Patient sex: M
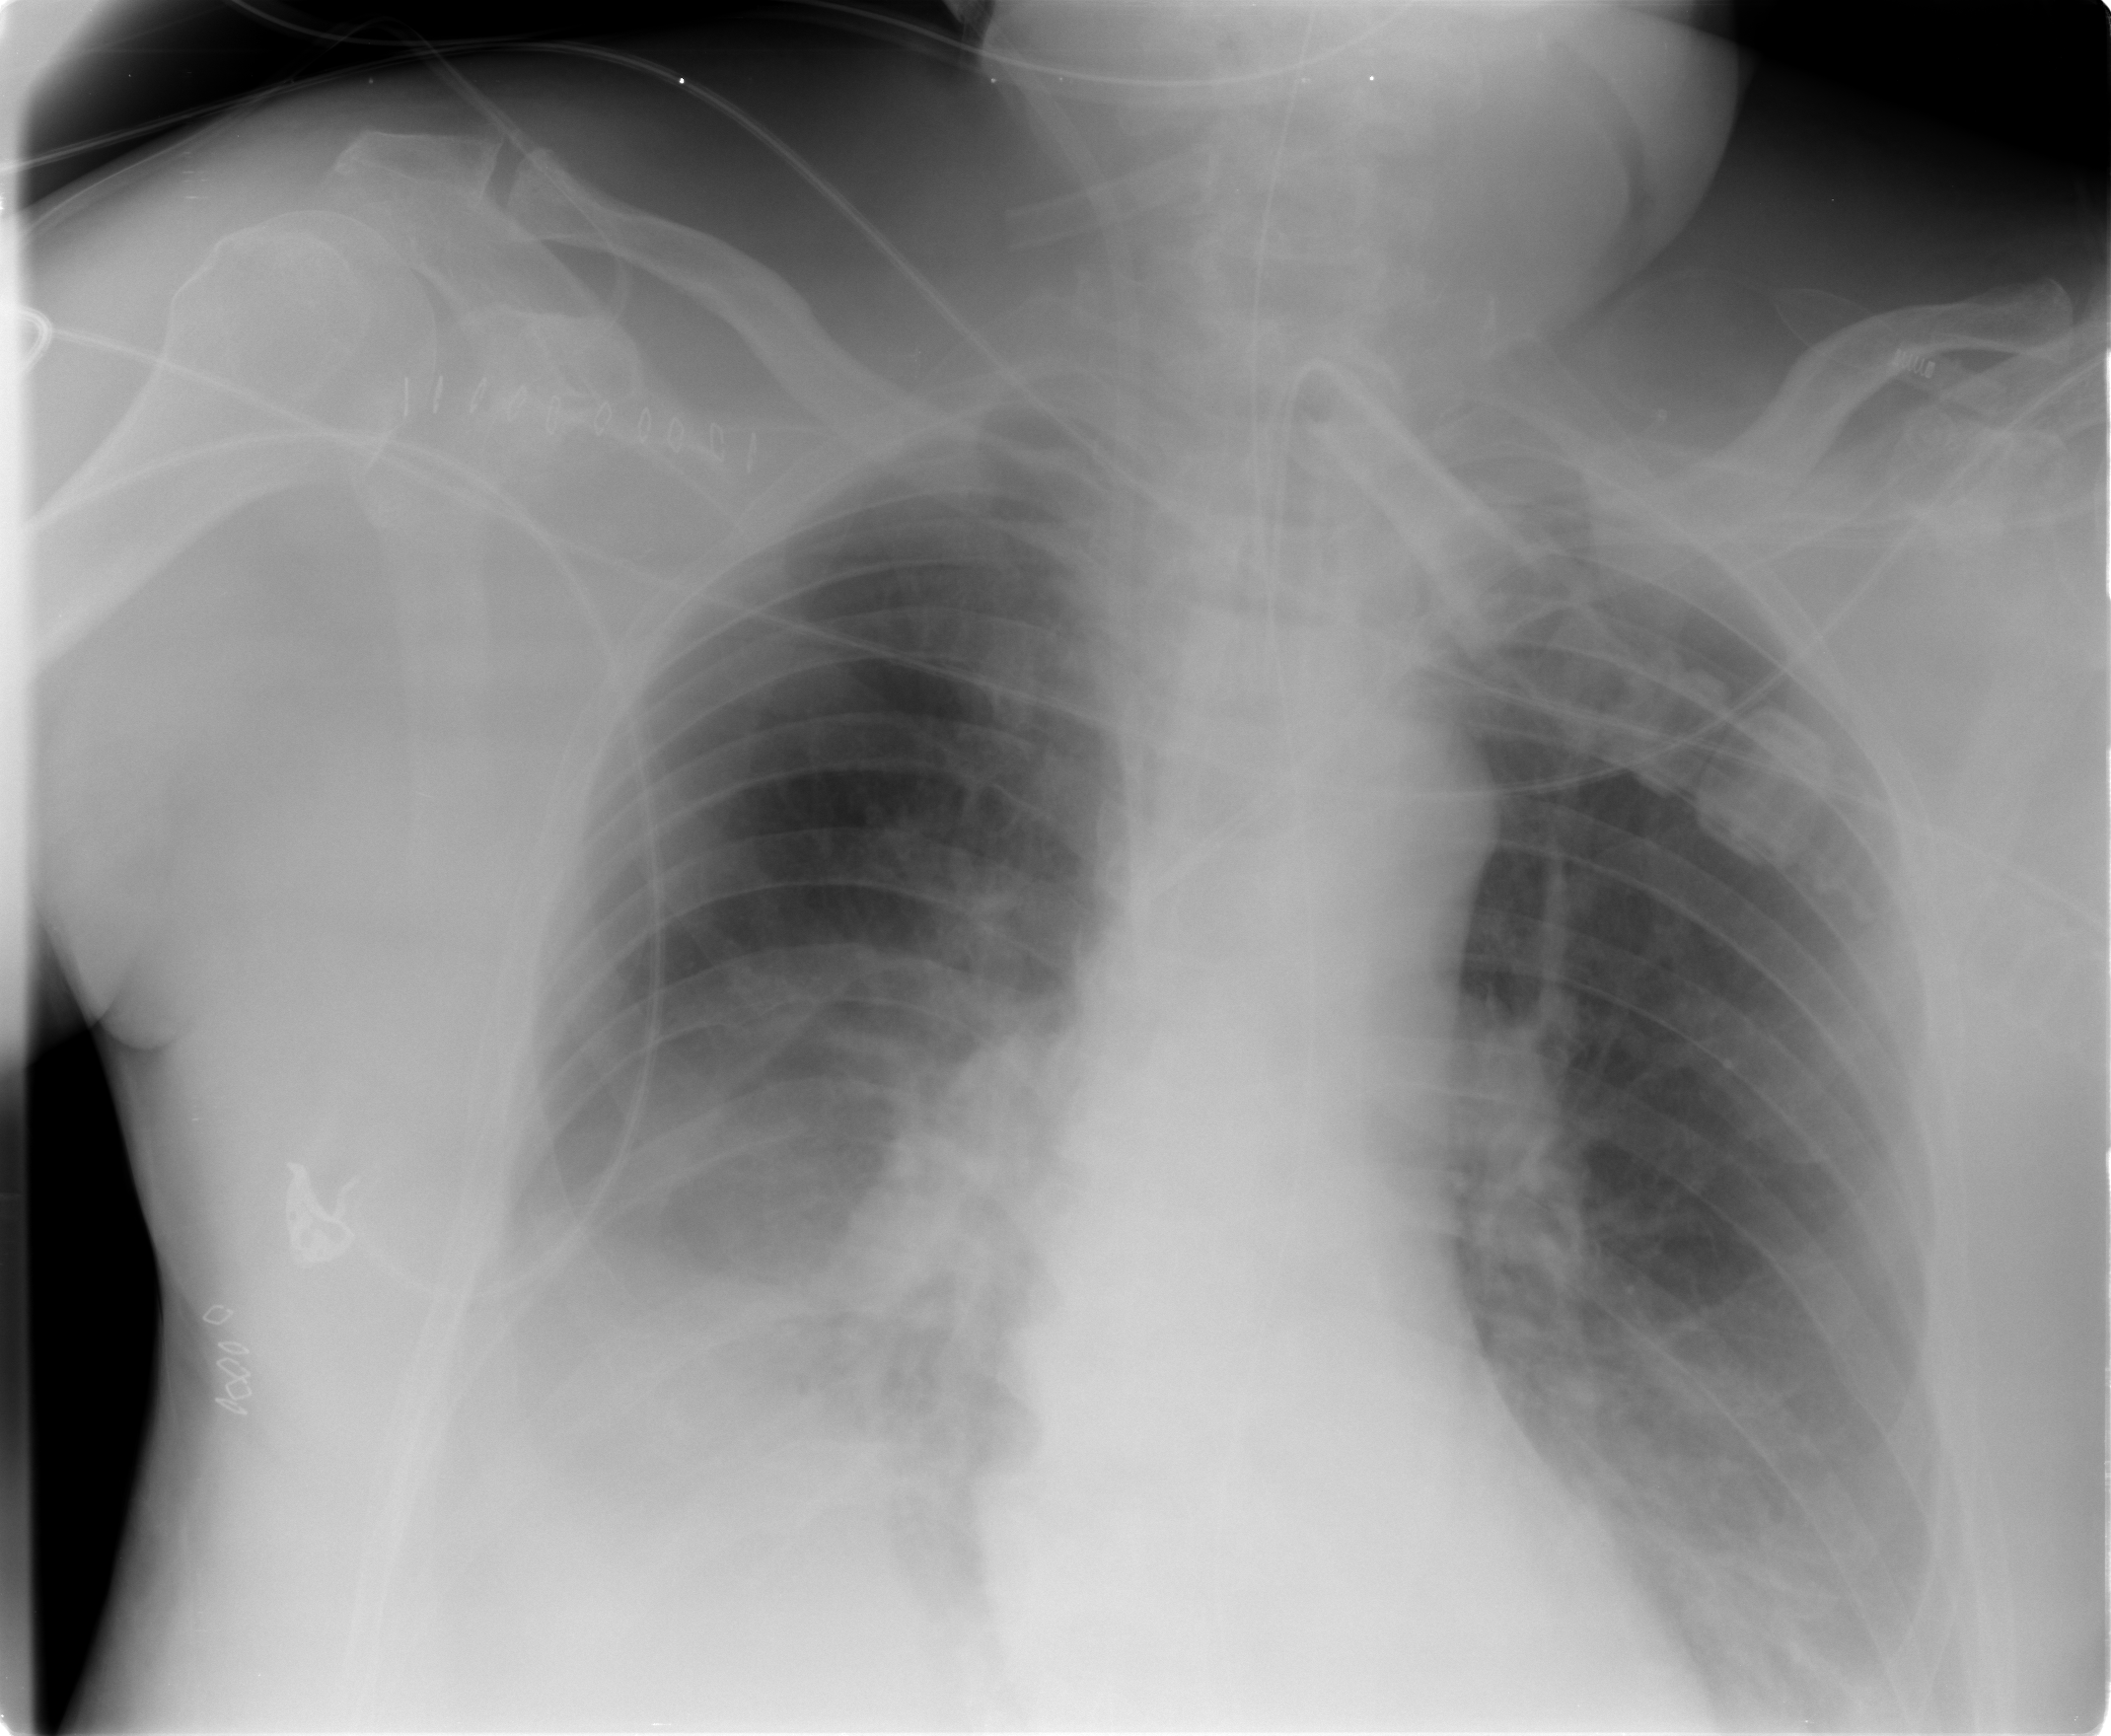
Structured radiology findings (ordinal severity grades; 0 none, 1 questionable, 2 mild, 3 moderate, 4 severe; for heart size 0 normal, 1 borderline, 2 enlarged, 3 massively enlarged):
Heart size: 0
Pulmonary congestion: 2
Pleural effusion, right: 3
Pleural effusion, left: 0
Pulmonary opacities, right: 0
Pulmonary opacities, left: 0
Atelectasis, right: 2
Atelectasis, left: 0